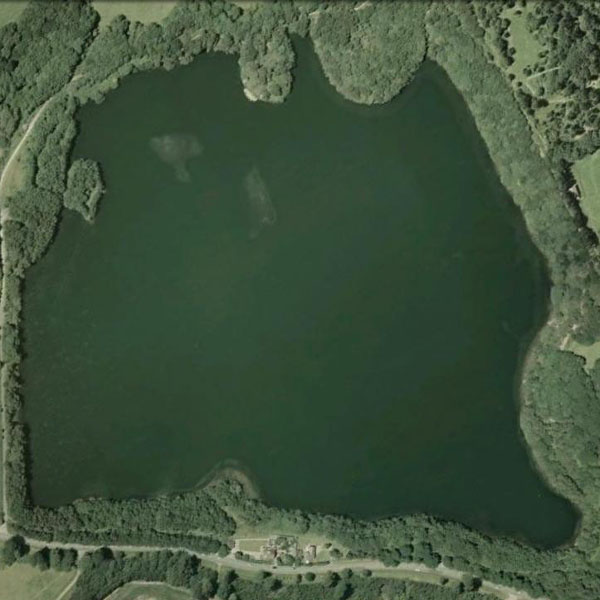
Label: Pond